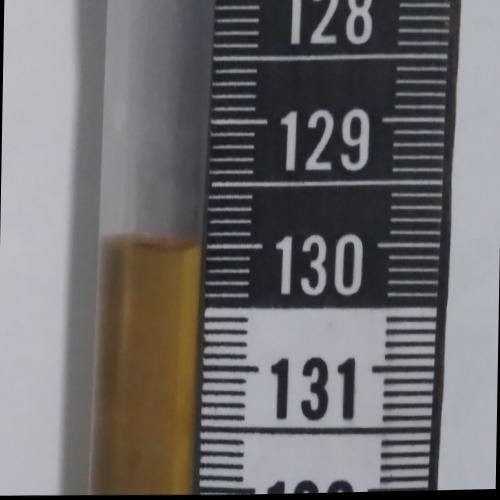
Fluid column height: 130.0 cm